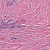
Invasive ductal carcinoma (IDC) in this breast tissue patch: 1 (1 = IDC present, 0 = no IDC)